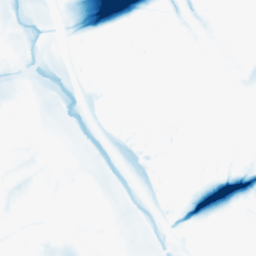
Category: morphological
Decomposition family: morphological_ellipse
Decomposition parameters: operation: closing
width: 50
height: 50
Upsampling method: bilinear
Upsampling parameters: scale: 4
Upsampling scale: 4